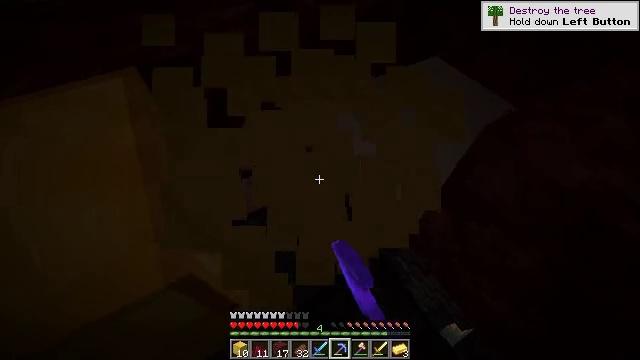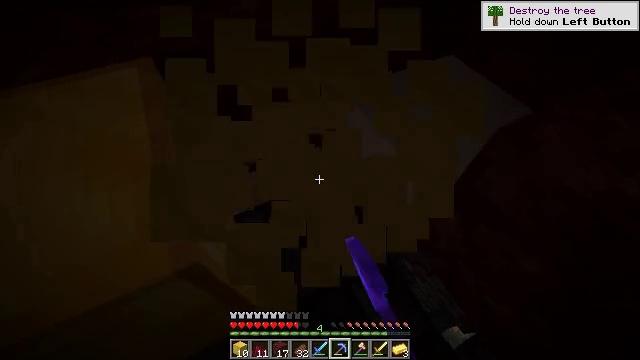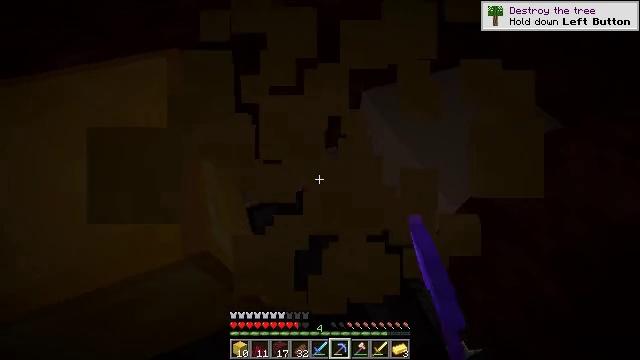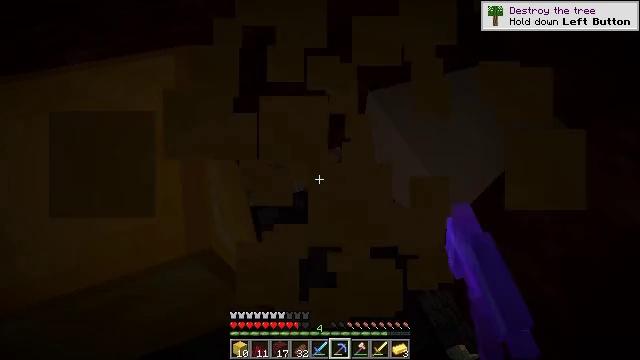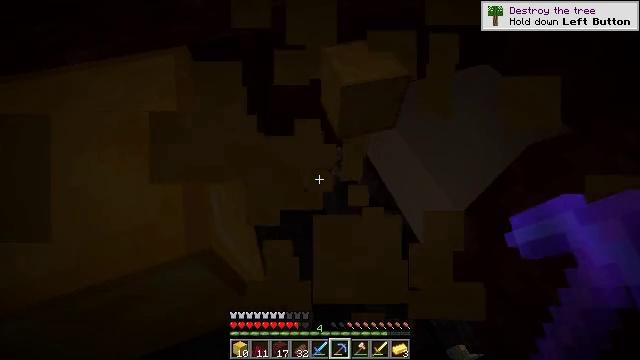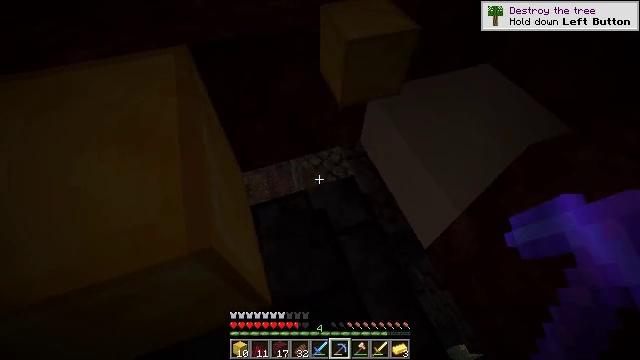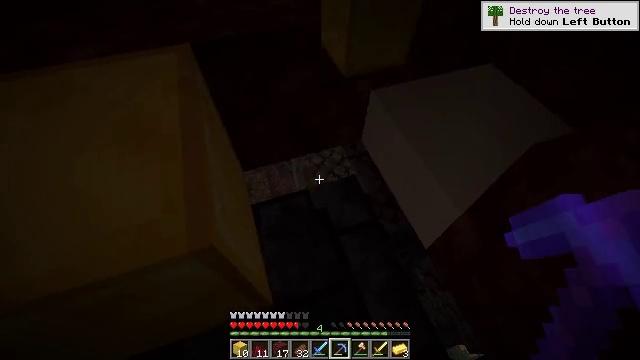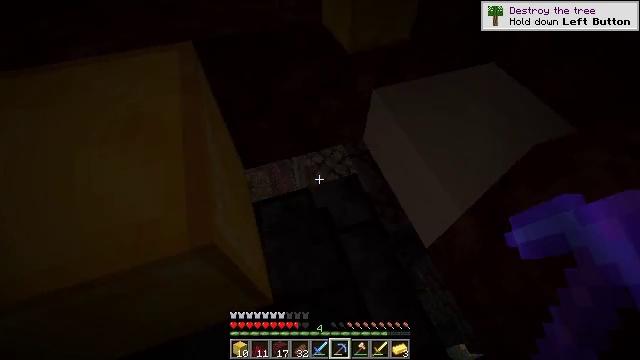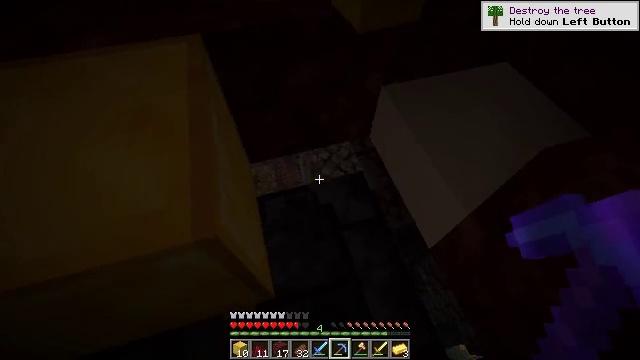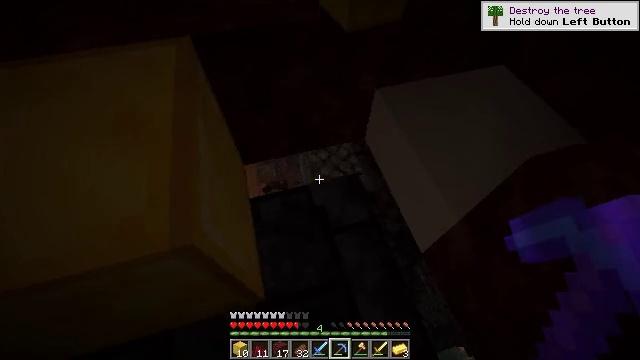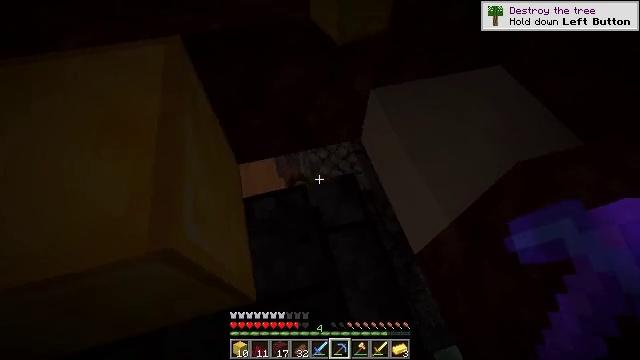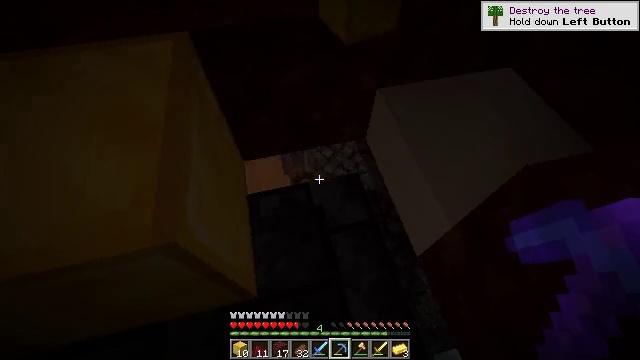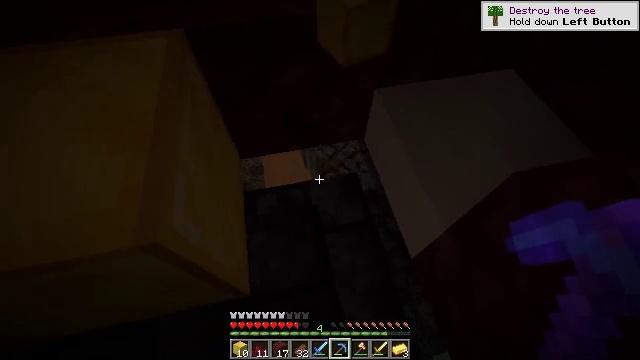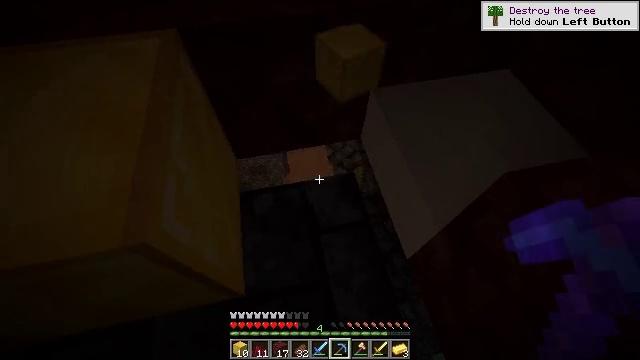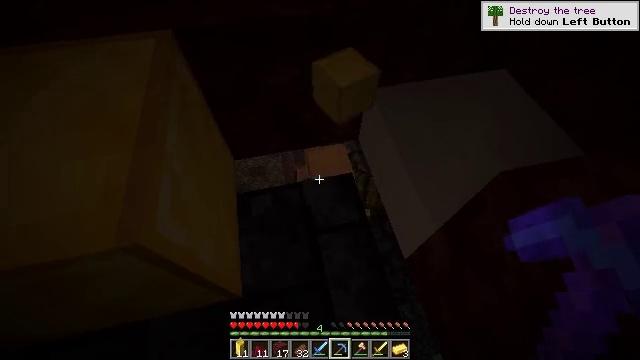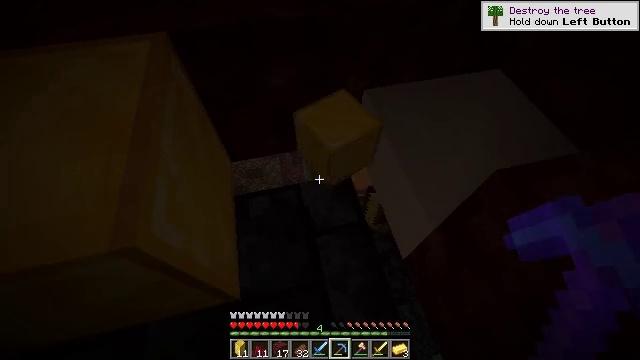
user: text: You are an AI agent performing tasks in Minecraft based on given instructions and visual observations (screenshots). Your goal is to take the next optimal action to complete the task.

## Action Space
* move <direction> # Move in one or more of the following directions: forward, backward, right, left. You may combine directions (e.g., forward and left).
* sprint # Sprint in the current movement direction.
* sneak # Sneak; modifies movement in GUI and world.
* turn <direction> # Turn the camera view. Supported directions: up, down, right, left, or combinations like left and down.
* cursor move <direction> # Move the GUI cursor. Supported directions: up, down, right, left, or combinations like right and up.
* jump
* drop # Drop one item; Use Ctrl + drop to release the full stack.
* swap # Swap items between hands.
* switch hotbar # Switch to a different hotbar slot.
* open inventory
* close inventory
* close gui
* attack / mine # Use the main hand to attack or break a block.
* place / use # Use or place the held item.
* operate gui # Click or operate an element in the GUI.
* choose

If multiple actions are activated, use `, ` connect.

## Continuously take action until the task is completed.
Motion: motion action
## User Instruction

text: Dig up the gold block to add to your inventory.
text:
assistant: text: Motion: turn left, attack / mine
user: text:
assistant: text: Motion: turn left
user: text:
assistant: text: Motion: turn left
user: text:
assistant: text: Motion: no_op
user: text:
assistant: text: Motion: no_op
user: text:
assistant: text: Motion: no_op
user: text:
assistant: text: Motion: no_op
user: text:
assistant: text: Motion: move forward, turn left
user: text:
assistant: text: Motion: move forward
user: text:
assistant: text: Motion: move forward
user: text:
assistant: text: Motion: move forward, turn left
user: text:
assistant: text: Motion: turn left
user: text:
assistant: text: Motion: no_op
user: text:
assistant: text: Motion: no_op
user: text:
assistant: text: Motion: no_op
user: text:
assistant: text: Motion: no_op
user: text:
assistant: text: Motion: no_op
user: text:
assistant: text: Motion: no_op
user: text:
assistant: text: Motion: no_op
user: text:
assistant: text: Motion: no_op
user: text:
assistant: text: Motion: no_op
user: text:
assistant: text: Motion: move forward
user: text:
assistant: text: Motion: move forward
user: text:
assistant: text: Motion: move forward
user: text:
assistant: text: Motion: move forward
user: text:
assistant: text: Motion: turn left
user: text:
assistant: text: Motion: turn left
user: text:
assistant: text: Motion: turn left and up
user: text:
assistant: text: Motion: turn left and up
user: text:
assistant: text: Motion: turn left and up